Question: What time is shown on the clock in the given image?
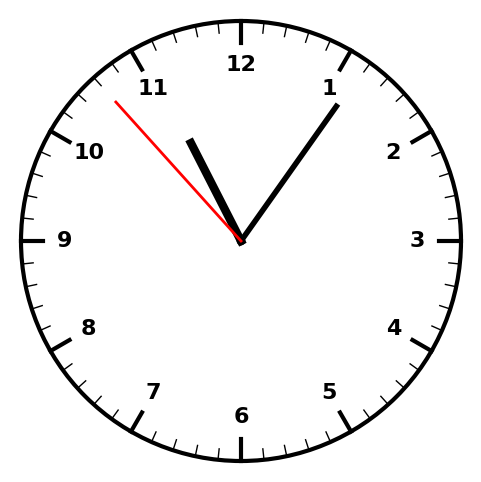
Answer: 11:05:53